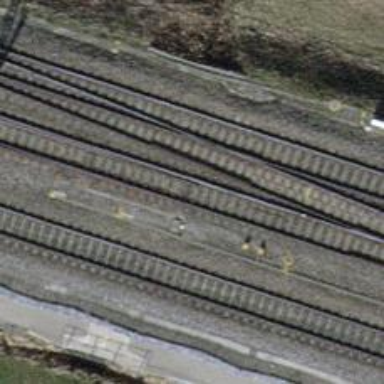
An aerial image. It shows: Railway switch.